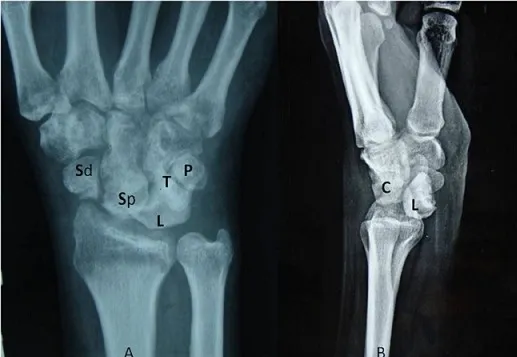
Radiographs showing (a) dislocated proximal pole of scaphoid (Sp), lunate(L), triquetrum(T) and pisiform(P) in PA view, (b) showing volar subluxation of the lunate in lateral view.
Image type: radiology (x_ray)